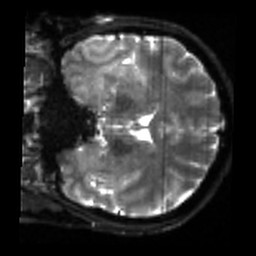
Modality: sbref
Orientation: coronal
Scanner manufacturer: siemens
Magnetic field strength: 3 T
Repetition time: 4 s
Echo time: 0.0594 s